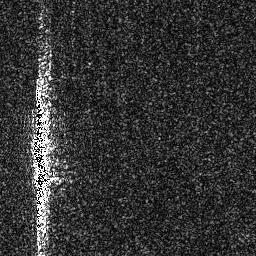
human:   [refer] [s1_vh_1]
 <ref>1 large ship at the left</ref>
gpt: <box>[[11, 29, 19, 90, 0]]</box>